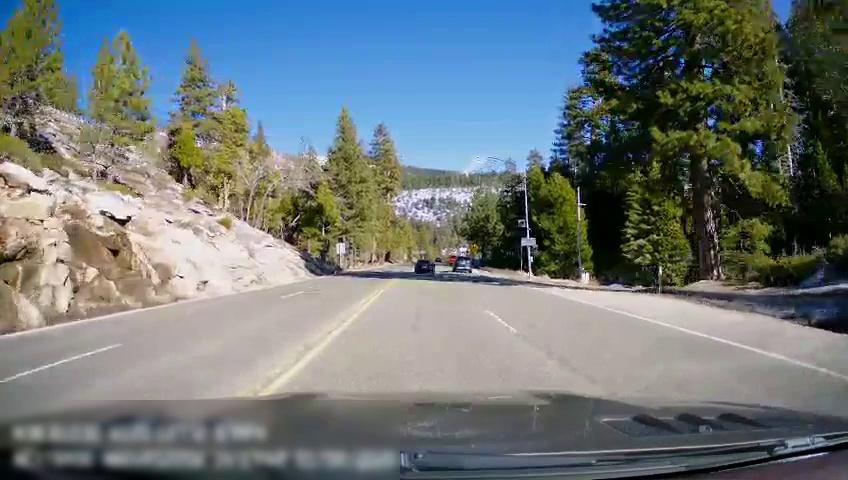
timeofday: Day
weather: Sunny
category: Drivable Space
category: Vehicles | Car
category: Vehicles | SUV
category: Vehicles | Car
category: Lanes | Opposite Lane
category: Lanes | Opposite Lane
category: Lanes | Opposite Lane
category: Lanes | Current Lane
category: Lanes | Current Lane
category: Traffic | Signs
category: Traffic | Signs